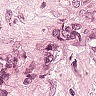
Metastatic tissue present: yes